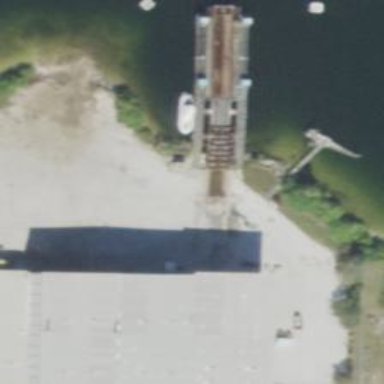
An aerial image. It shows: Slipway on leisure land.